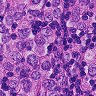
Metastatic tissue present: yes